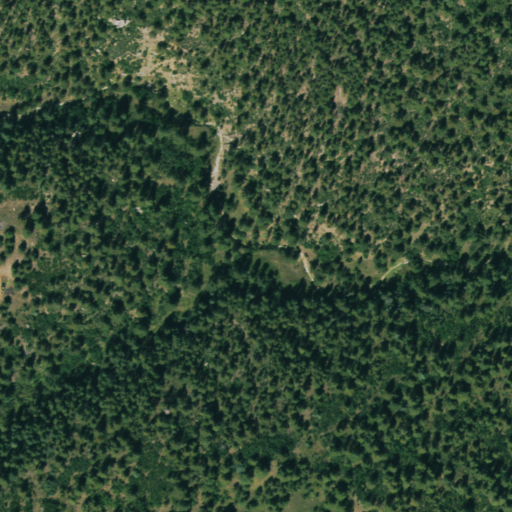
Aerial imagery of valley in Colorado named Gleason Canyon containing evergreen forest and shrub